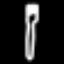
Label: fork